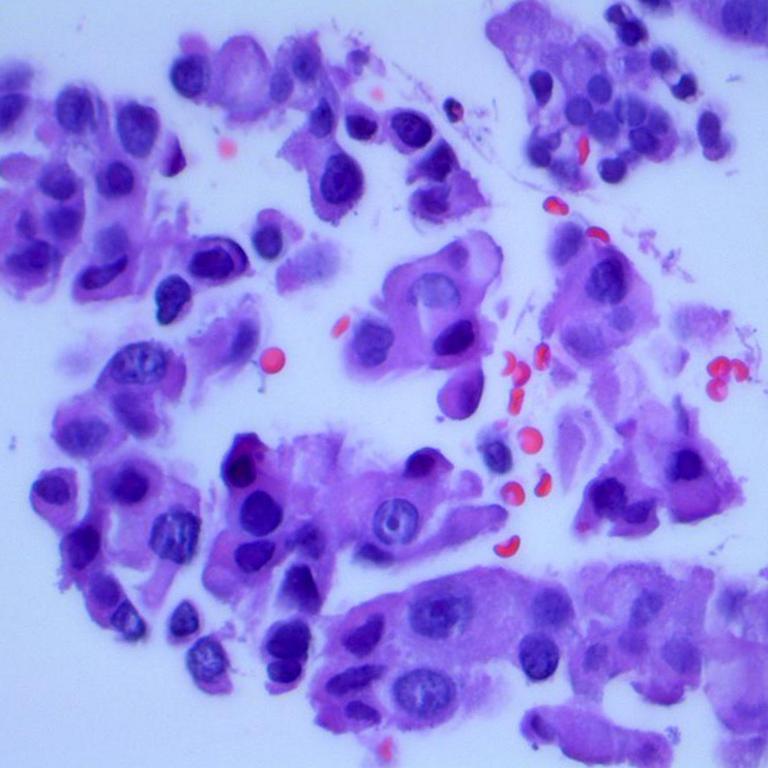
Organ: lung
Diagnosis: adenocarcinomas